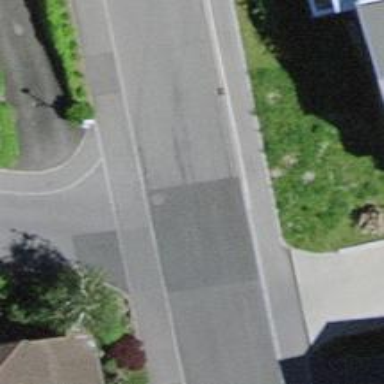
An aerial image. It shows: Unmarked road crossing.